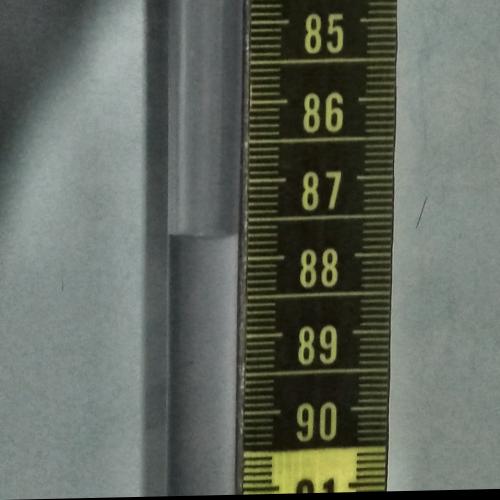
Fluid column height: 87.7 cm